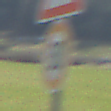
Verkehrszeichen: Geschwindigkeit80
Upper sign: WildwechselRechts
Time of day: MorningAfternoon
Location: Outdoor (Nature)
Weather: PartlyCloudy
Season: NotSpecified
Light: Natural